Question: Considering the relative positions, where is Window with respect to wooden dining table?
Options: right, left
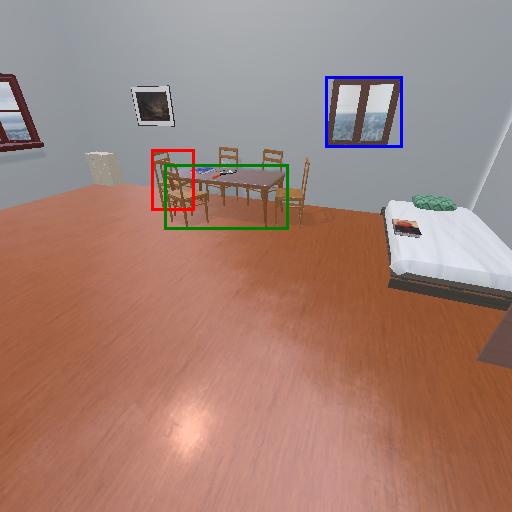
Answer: right